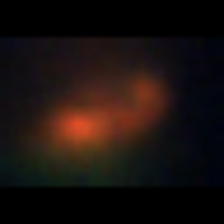
Taxon: NanoPlankton
Group: Other